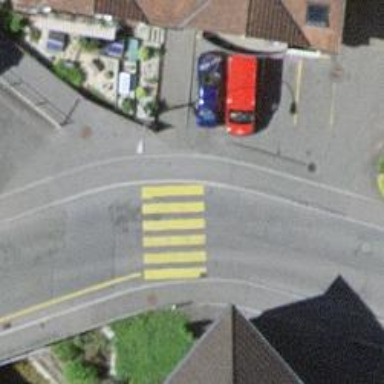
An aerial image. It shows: Uncontrolled zebra crossing on the road.